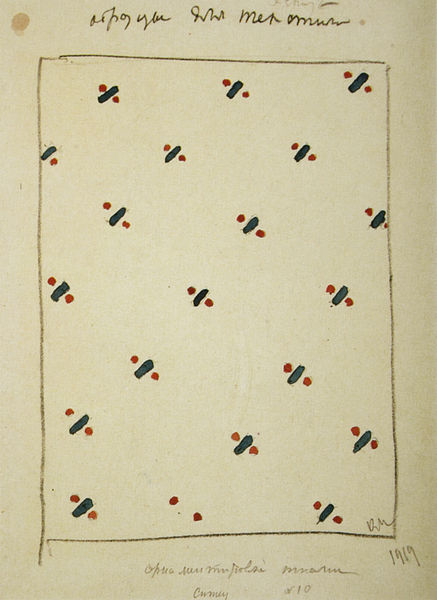
Titel: Textilmuster Nr. 10
Künstler: Kasimir Malewitsch
Standort: St. Petersburg
Institution: Russisches Museum
Schlagwörter: blue, columns, red, white, black, carpet, green, modern, painting, pattern, print, brown, wallpaper, drawing, paper, dots, fabric, sketch, french, writing, abstract, design, symetry, ink, rectangle, notes, square, opera, diagonal, art, dash, lines, book, paint, butterfly, tan, page, textile, symbol, russian, text, math, spot, textil, graphite, symbols, rows, cover, 1918, stain, 1919, slash, dashes, code, work on paper, 1949, 1969, divide, 10, bugs, rm, slashes, headline, siganture, percentage, two colors, redd, two tones